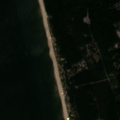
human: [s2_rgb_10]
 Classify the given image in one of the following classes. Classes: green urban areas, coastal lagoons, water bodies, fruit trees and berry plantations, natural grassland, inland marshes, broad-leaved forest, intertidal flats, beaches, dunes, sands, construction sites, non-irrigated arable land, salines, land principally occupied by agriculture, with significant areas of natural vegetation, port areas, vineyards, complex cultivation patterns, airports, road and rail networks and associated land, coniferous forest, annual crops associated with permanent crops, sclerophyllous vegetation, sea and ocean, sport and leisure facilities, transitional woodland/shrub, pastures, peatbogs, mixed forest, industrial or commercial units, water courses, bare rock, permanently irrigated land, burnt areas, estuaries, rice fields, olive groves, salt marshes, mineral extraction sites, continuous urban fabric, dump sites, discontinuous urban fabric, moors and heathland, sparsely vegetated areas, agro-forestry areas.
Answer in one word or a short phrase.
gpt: discontinuous urban fabric, land principally occupied by agriculture, with significant areas of natural vegetation, coniferous forest, mixed forest, beaches, dunes, sands, sea and ocean